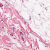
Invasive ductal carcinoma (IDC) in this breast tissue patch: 0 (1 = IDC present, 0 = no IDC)